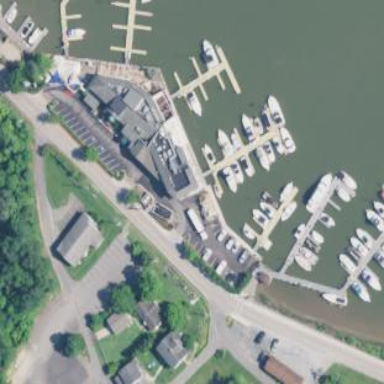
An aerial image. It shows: Marina on leisure land.